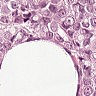
Metastatic tissue present: yes